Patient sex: F
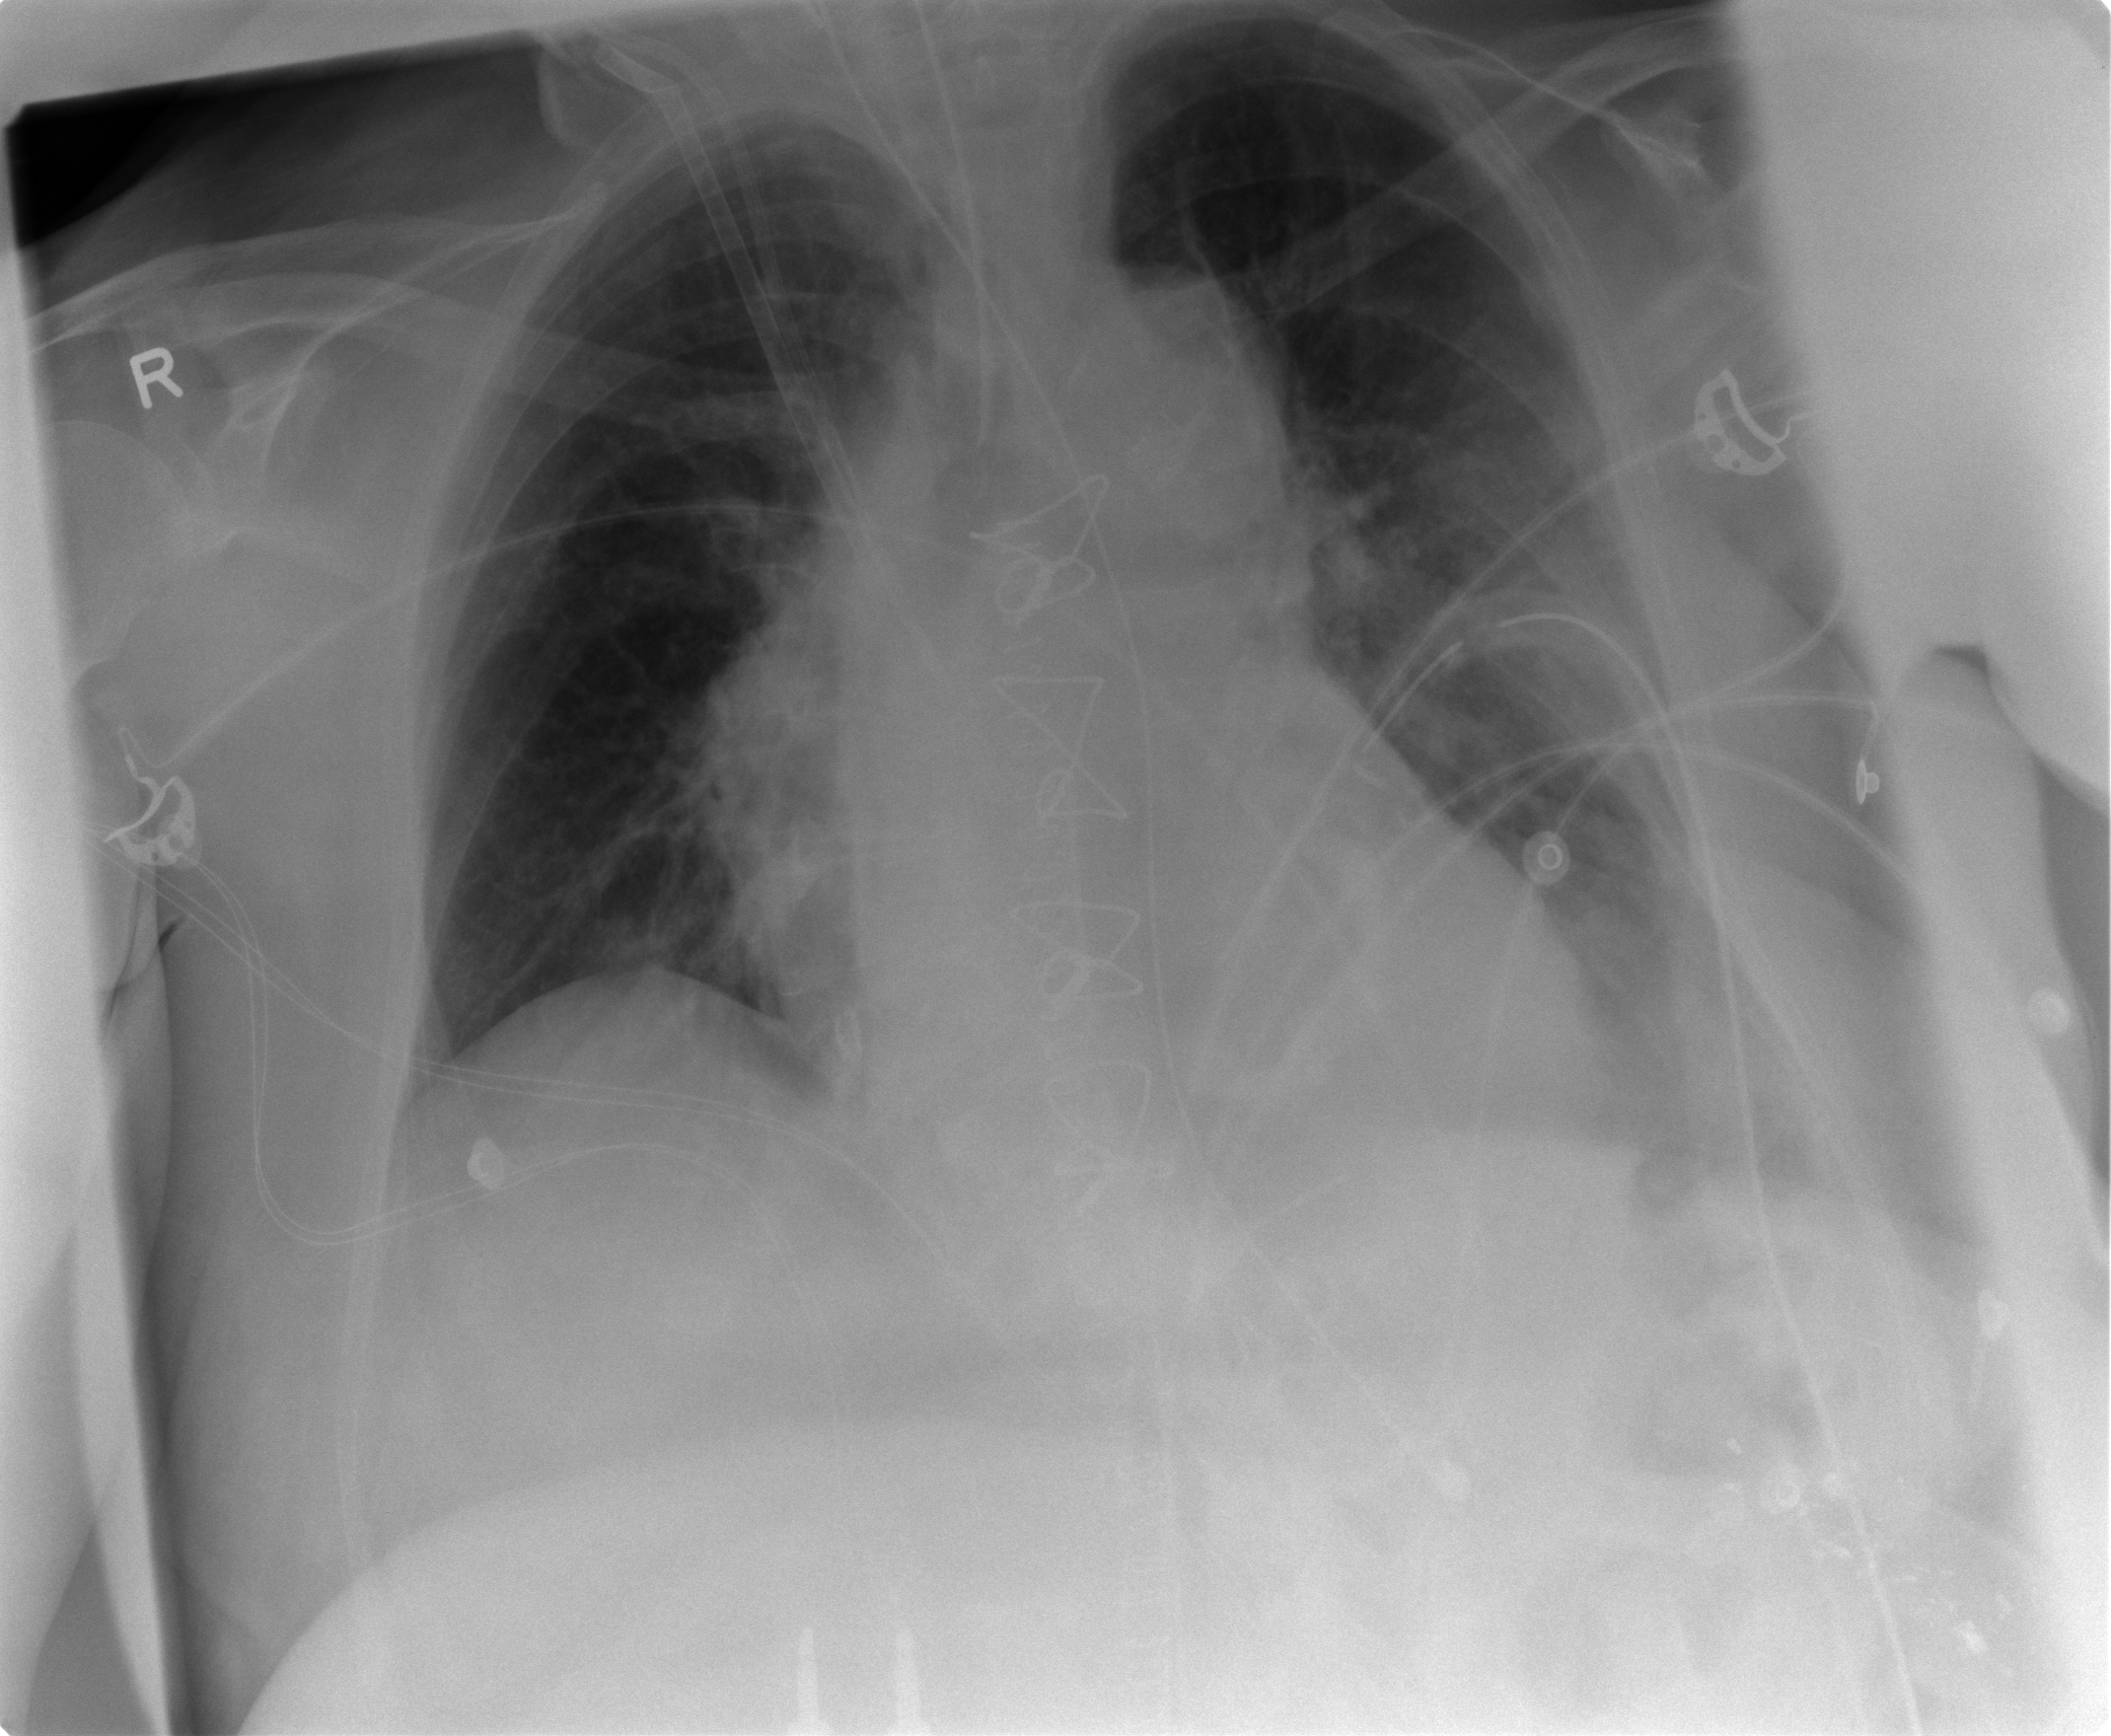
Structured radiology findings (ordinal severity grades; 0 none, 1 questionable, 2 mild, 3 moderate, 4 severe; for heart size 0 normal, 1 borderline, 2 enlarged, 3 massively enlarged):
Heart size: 1
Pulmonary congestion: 0
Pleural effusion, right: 0
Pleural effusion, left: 1
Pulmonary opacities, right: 0
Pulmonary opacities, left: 0
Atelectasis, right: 2
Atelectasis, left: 2